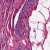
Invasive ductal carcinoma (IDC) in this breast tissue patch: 0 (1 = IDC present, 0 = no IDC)